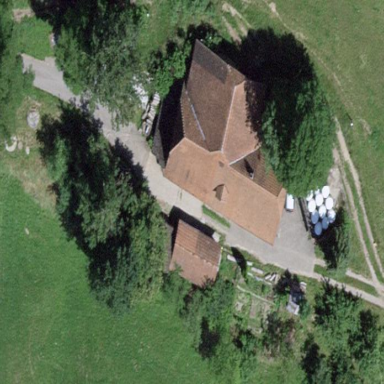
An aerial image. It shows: Farmyard area.